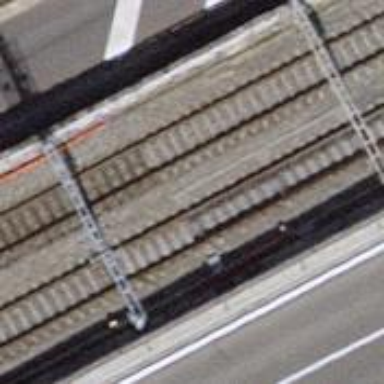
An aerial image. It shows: Railway switch.